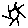
Label: sun